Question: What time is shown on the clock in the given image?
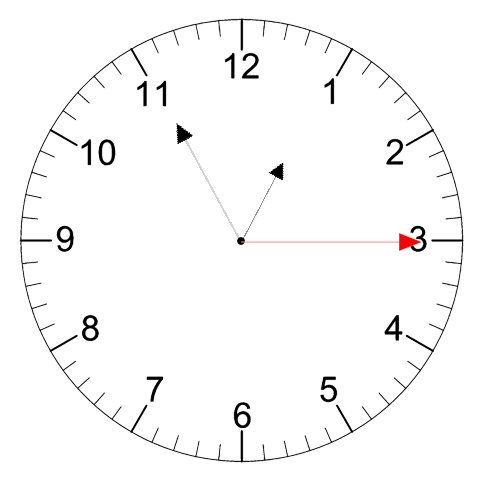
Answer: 12:55:15